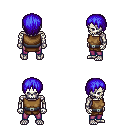
a pixel art fantasy rpg character, male body template, skeleton, leather chest armor, magenta pants, blue plain hairstyle, four views (front, back, left, right), 2x2 character sprite sheet, small pixel art, hard edges, no anti-aliasing